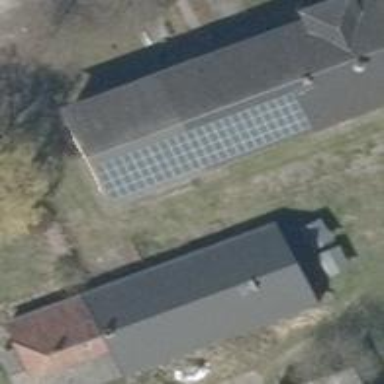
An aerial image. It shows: Small solar photovoltaic panel used as generator to produce electricity.